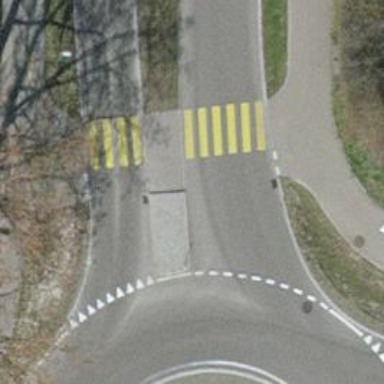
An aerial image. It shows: Traffic calming island.